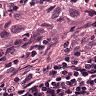
Metastatic tissue present: yes